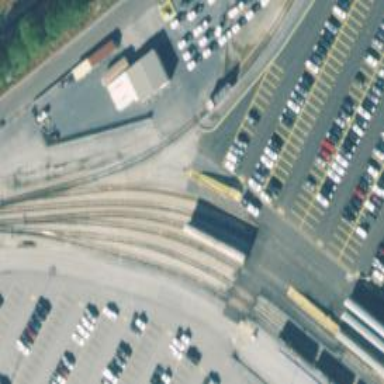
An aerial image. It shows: Rail spur service for transporting fuel.